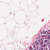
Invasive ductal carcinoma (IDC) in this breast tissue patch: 0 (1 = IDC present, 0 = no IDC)